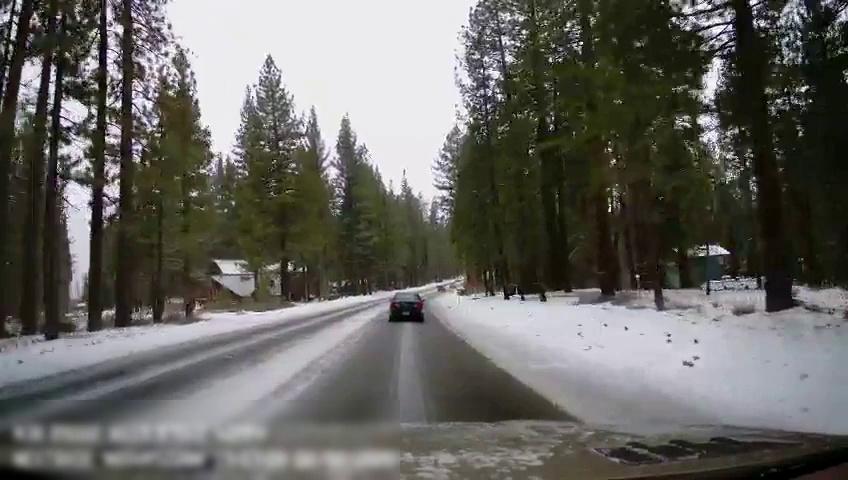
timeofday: Day
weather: Snowy
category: Drivable Space
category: Vehicles | Car
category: Lanes | Current Lane